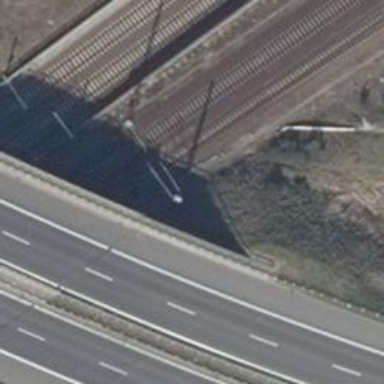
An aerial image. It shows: Milestone along the railway track with catenary mast.